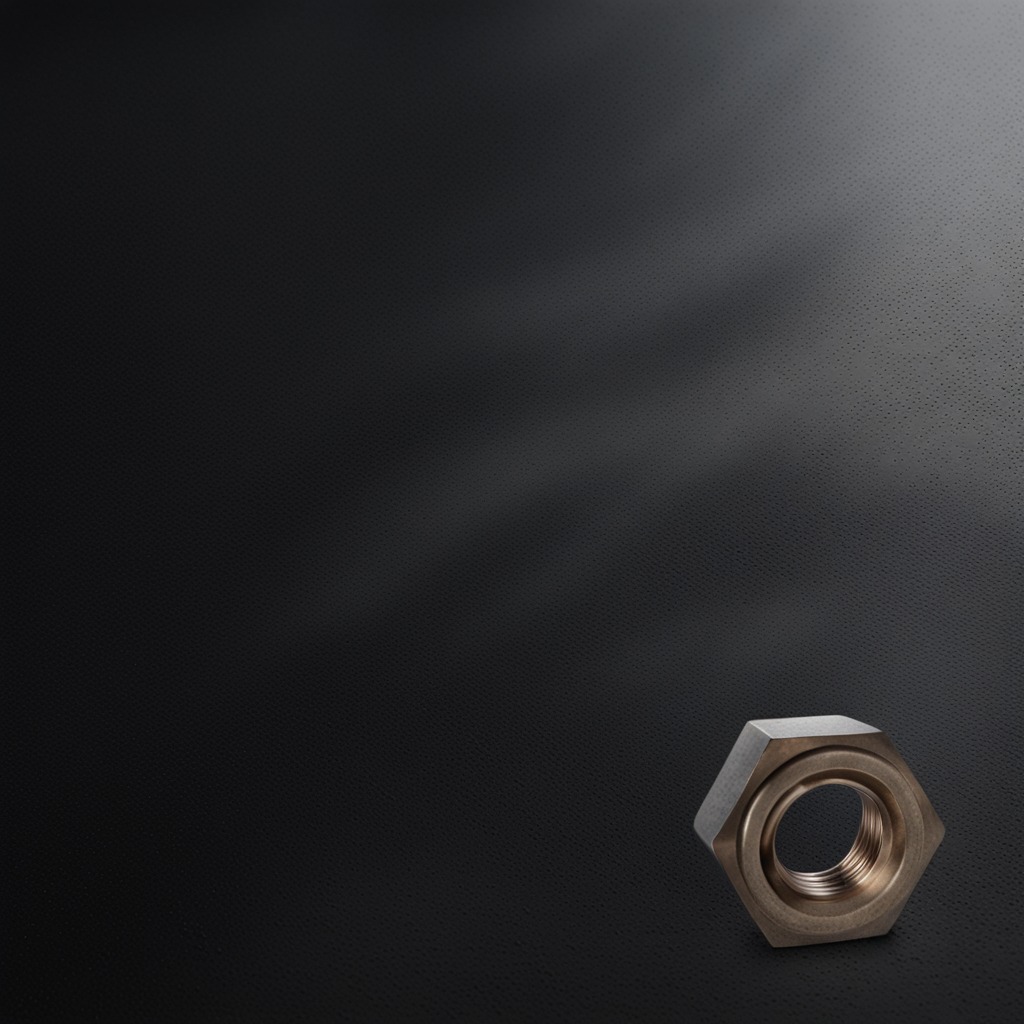
A metal nut is lying on the granite tabletop.